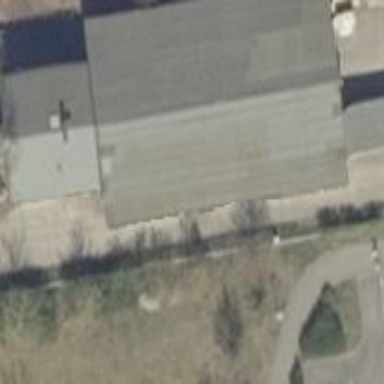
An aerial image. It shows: Industrial building with gabled roof.